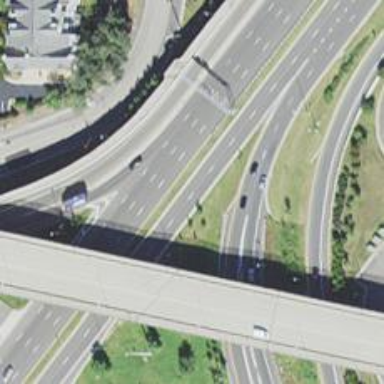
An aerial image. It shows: Asphalt road classified as primary highway with expressway characteristics.